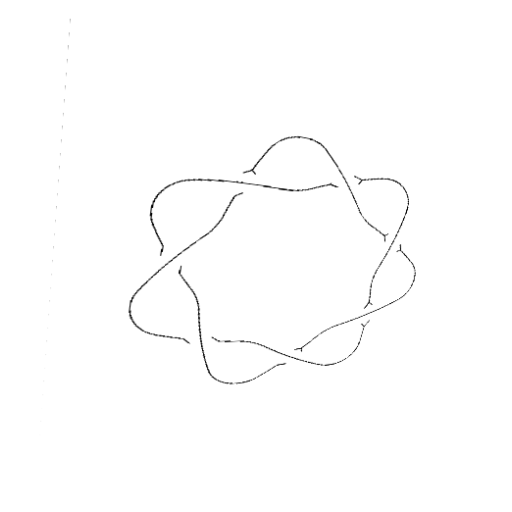
Crossing number: 7